Question: I am having some pretty odd behaviour with some model/view data in Angular. It is two issues really. In my controller, I have the following code, which is used to update some dates in the view.
'''
$scope.setCurrentDates = function () {
var centreIndex = $scope.state.indexOfCentreDate,
centreIndexItem = $scope.state.allDays[centreIndex],
itemLeft = $scope.state.allDays[centreIndex - 1],
itemRight = $scope.state.allDays[centreIndex + 1];
$timeout(function () {
$scope.state.currentDates.centre = $scope.state.allDays[centreIndex].isoStringdate;
$scope.state.currentDates.left = itemLeft.isoStringdate;
$scope.state.currentDates.right = itemRight.isoStringdate;
$scope.state.isUpdatingDate = false;
});
};
'''
And then in my view, I have the following as a right/progress nav arrow:
'''
<a>
<span class="day">{{state.currentDates.right | navDate : 'dd'}}</span>
<span class="month">{{state.currentDates.right | navDate : 'MMM'}}</span>
<span class="year">{{state.currentDates.right | navDate : 'yyyy' }}</span>
</a>
'''
$scope.setCurrentDates in the controller gets called with every click of the above nav.
So, the first issue is as follows:
When first loading the page, no text for the dates displays. However, when I inspect the element in dev tools, and for example increase the font size from 50px to 51px, the text then displays. As I click through the nav, the dates then do not update as they should in the view. when I inspect the element again, and decrease the font size back to 50px, the dates then update ??? Bizarre. This happens with any one of the CSS properties for this element I modify.
They then update as they should with each click, but then stop updating again until I modify the CSS again.
At first I though this was a scope issue but I am not so sure as the dates update correctly when logged out in the console. So it must be related to Chrome/CSS rendering.
Further bizarreness is as per the attached. You can see the dev tools DOM, representing the correct values, including within the element '#console' which is represented by the black box rendered on screen.

It actually looks like this may be isolated to Chrome.
Any advice much appreciated.
Thanks,
Dave
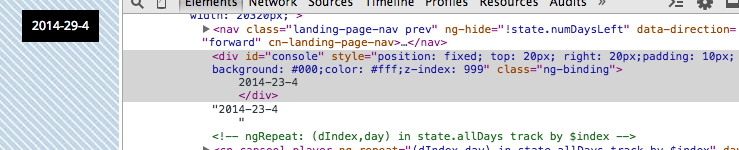
Answer: The solution to the Chrome rendering issue was found here: <URL>.
It comes down to Chrome being told to re-render the fonts.